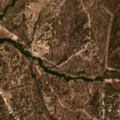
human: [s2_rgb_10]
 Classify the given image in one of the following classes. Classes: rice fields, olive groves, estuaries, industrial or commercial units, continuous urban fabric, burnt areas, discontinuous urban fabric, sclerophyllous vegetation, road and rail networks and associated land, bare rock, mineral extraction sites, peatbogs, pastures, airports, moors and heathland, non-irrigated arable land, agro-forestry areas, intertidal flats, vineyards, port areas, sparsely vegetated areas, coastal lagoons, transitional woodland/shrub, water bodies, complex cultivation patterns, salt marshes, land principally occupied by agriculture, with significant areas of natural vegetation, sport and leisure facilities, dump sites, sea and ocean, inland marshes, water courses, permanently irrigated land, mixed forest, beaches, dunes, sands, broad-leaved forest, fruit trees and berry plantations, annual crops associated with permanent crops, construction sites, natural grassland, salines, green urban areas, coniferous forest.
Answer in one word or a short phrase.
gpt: agro-forestry areas, broad-leaved forest